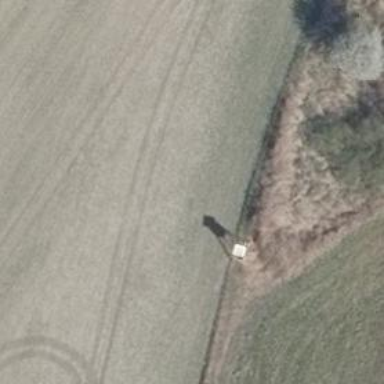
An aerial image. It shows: Hunting stand.